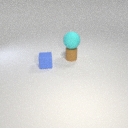
small brown rubber cylinder below large cyan rubber sphere